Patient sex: F
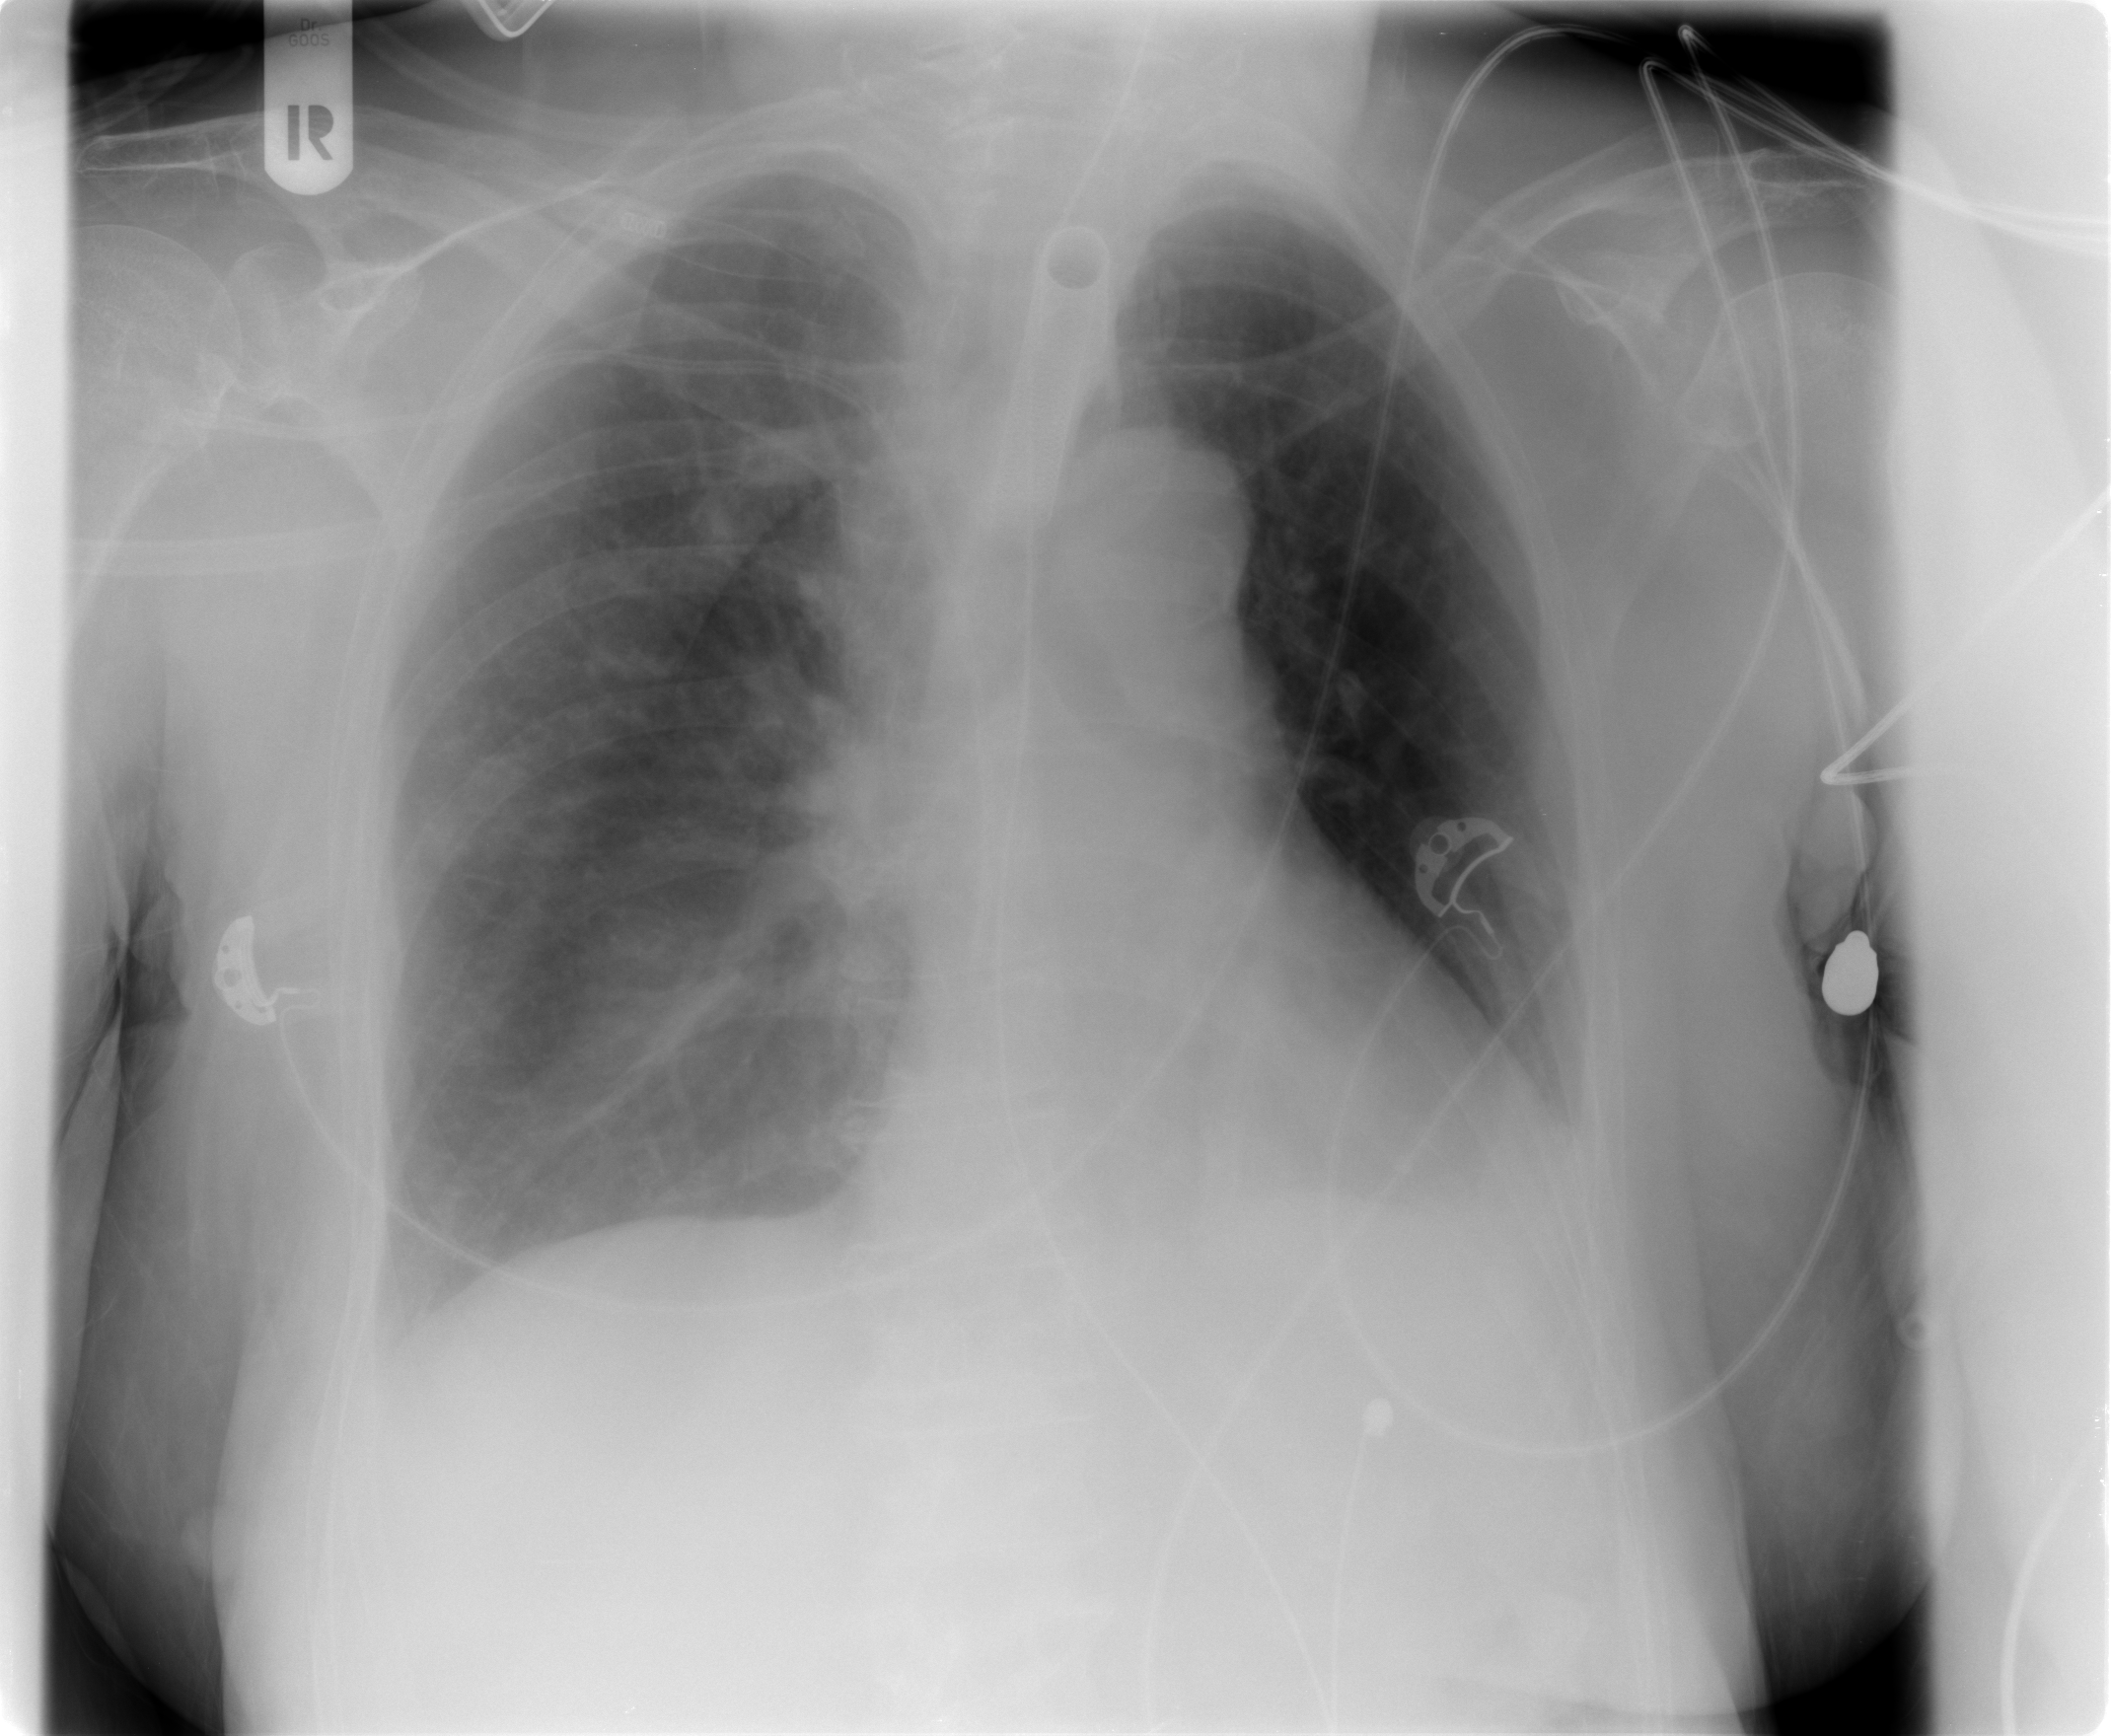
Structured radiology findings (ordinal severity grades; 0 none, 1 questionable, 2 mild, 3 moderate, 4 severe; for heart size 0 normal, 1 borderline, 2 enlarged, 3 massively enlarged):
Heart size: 0
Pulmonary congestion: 0
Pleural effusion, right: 2
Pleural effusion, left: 1
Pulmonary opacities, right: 1
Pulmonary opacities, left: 0
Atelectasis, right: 0
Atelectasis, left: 0